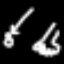
Label: diamond